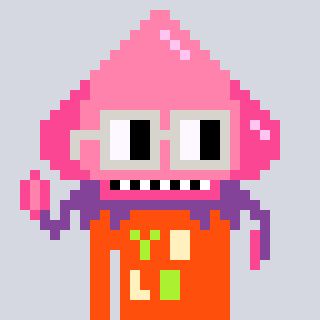
a pixel art character with square light gray glasses, a squid-shaped head and a orange-colored body on a cool background